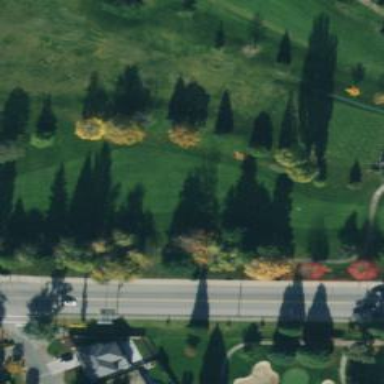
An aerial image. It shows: Golf fairway surrounded by grass.